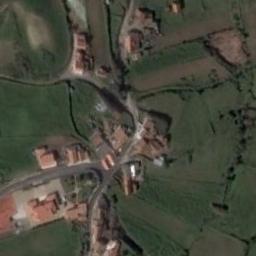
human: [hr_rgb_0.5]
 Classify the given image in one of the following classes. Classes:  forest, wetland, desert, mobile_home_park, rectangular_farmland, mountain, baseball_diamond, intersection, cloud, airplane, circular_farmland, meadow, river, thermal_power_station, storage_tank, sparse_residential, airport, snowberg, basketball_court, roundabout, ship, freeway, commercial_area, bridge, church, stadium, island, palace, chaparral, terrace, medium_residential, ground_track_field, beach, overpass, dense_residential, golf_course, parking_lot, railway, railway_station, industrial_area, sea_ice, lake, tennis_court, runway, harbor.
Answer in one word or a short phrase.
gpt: terrace